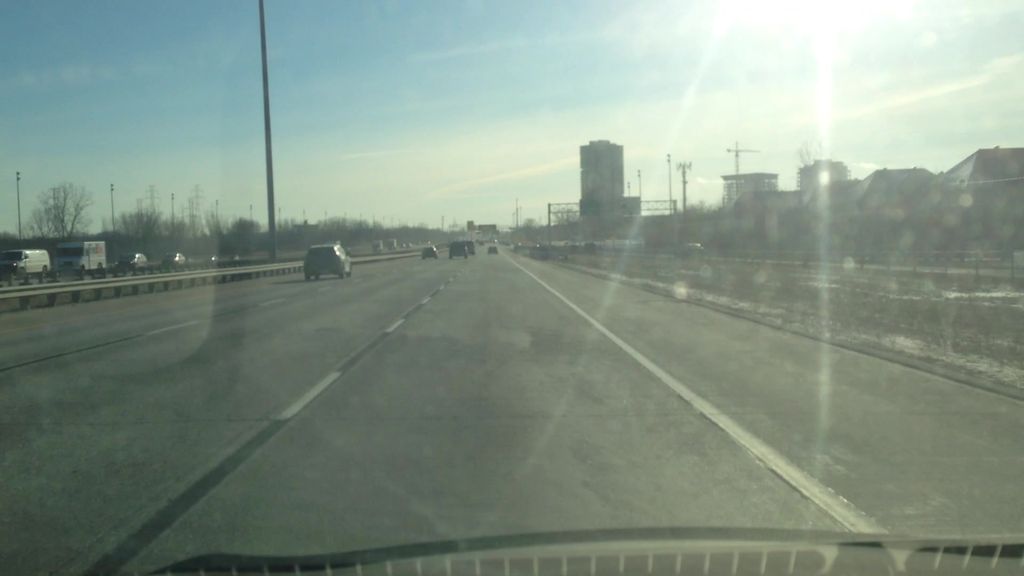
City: montreal